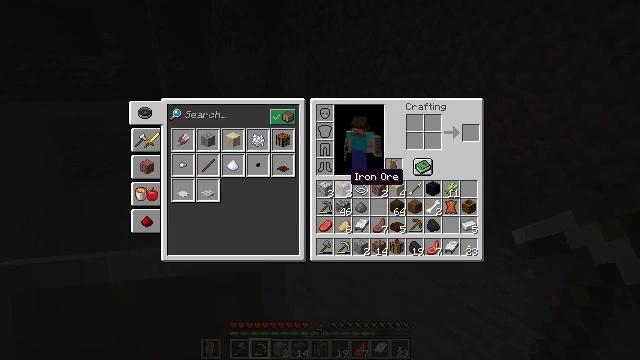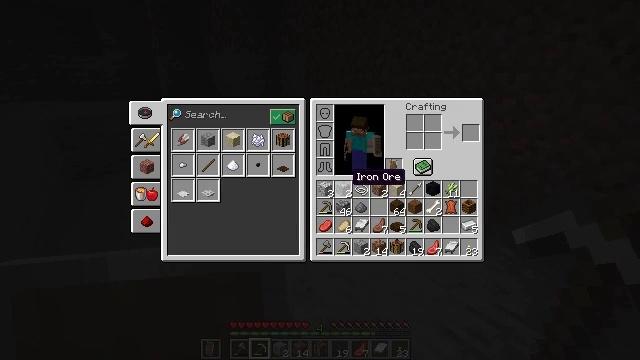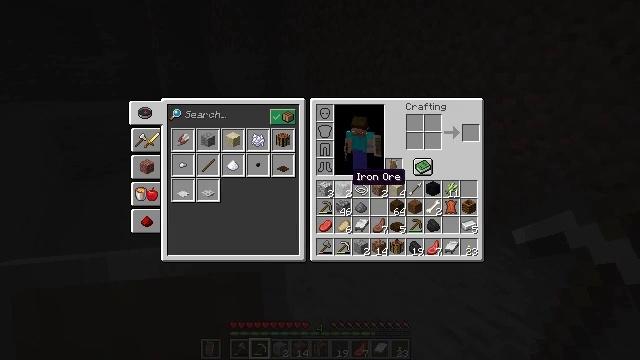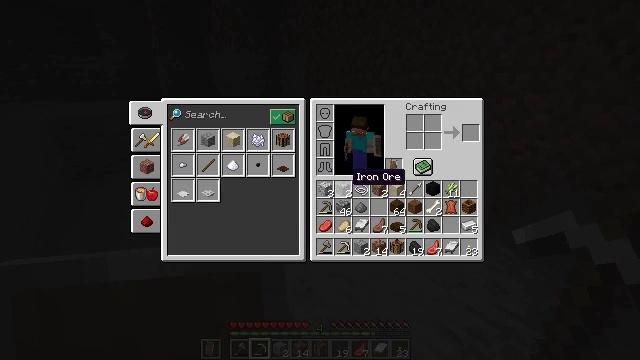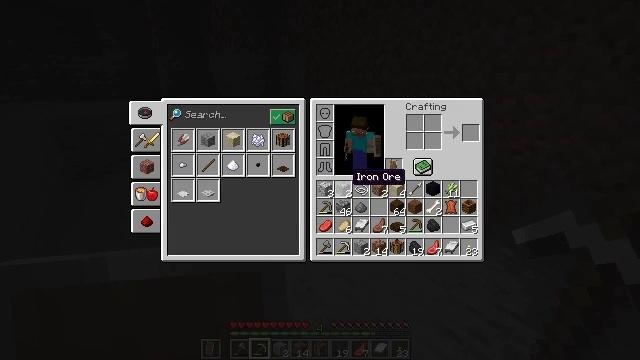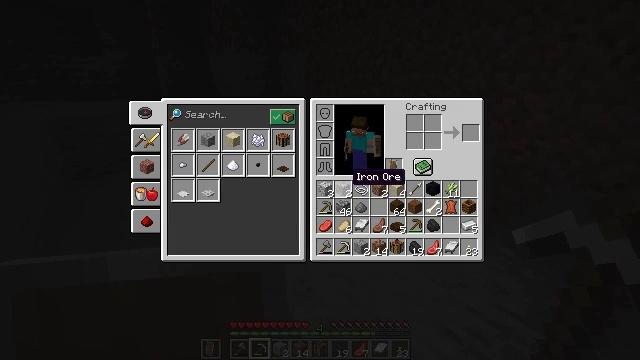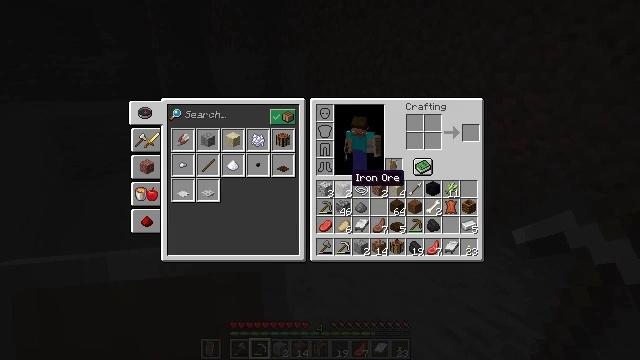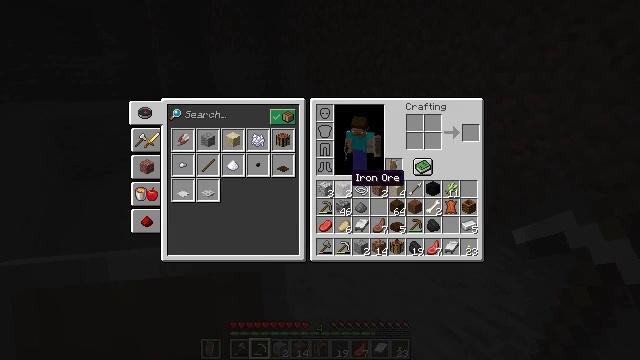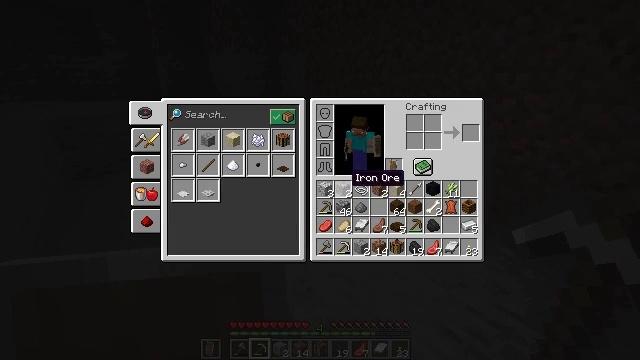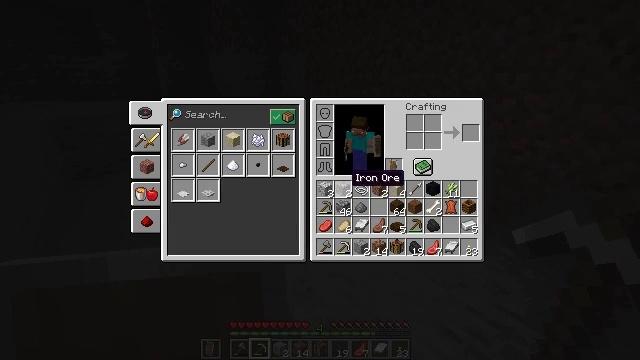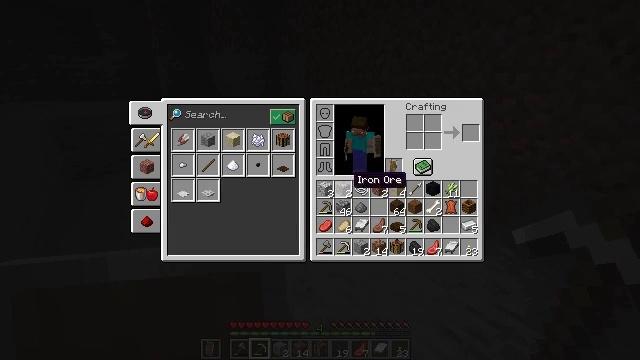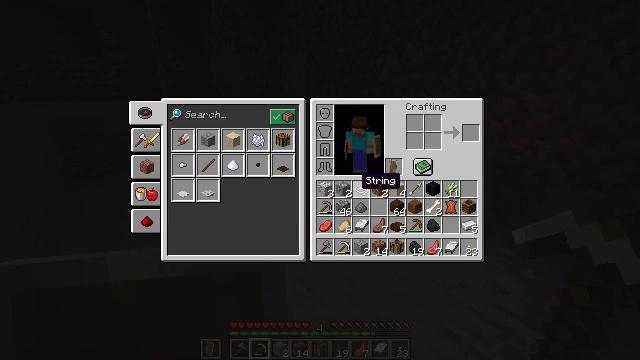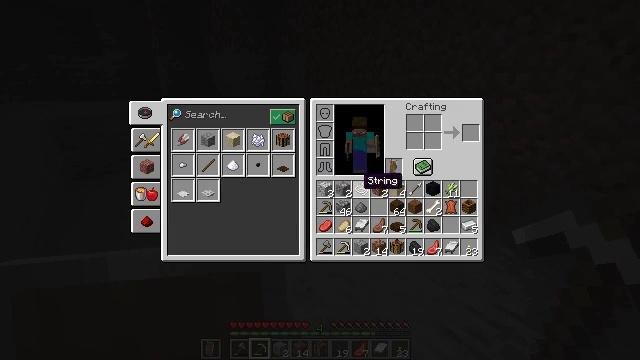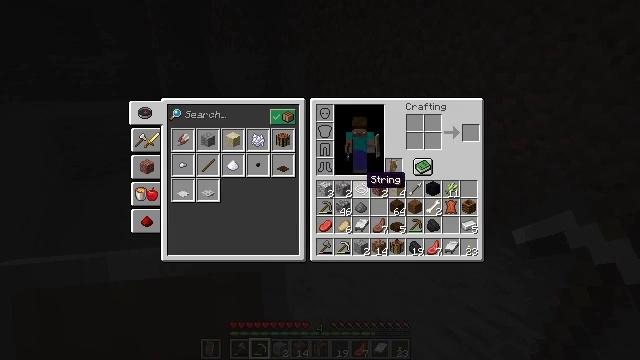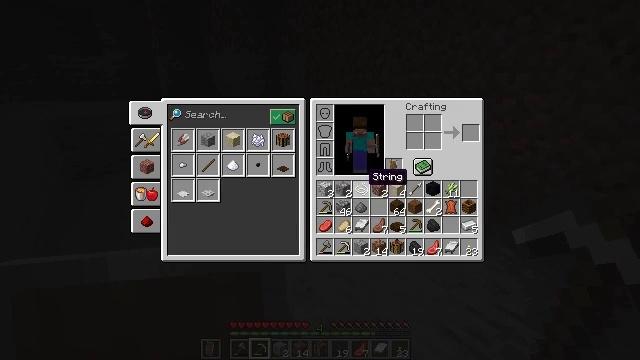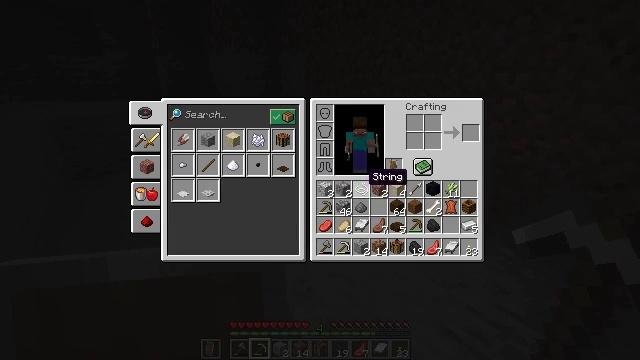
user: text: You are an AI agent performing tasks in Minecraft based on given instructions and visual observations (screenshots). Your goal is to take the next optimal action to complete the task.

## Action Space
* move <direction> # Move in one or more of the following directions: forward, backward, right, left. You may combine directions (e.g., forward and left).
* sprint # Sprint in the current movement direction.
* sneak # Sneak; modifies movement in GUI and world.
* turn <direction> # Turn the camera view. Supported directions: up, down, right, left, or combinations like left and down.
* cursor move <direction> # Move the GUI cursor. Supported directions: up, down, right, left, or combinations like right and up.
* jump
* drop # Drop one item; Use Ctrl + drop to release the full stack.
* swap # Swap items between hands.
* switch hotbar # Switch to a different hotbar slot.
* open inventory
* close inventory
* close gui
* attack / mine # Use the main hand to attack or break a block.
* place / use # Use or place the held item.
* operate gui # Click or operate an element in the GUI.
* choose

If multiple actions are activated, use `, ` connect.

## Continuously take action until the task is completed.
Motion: motion action
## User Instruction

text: Remove a string from the inventory.
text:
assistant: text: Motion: sprint
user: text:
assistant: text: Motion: sprint
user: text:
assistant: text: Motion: sprint
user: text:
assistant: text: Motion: sprint
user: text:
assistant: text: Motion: sprint
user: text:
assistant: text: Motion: sprint
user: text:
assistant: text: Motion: sprint
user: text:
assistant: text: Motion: sprint
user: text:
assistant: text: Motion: sprint
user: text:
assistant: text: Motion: sprint
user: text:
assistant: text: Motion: sprint, cursor move right
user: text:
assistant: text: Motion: sprint
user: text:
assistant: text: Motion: sprint
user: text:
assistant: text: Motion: sprint
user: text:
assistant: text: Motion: sprint
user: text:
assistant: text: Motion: sprint
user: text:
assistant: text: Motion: sprint
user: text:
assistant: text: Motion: sprint
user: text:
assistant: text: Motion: sprint
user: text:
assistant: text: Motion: sprint
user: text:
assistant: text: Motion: sprint, drop
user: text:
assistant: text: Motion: sprint, drop
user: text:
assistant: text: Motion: sprint, drop
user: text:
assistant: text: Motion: sprint, cursor move left
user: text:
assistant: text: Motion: sprint, cursor move left
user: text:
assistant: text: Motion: sprint